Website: bh-photo
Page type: payment
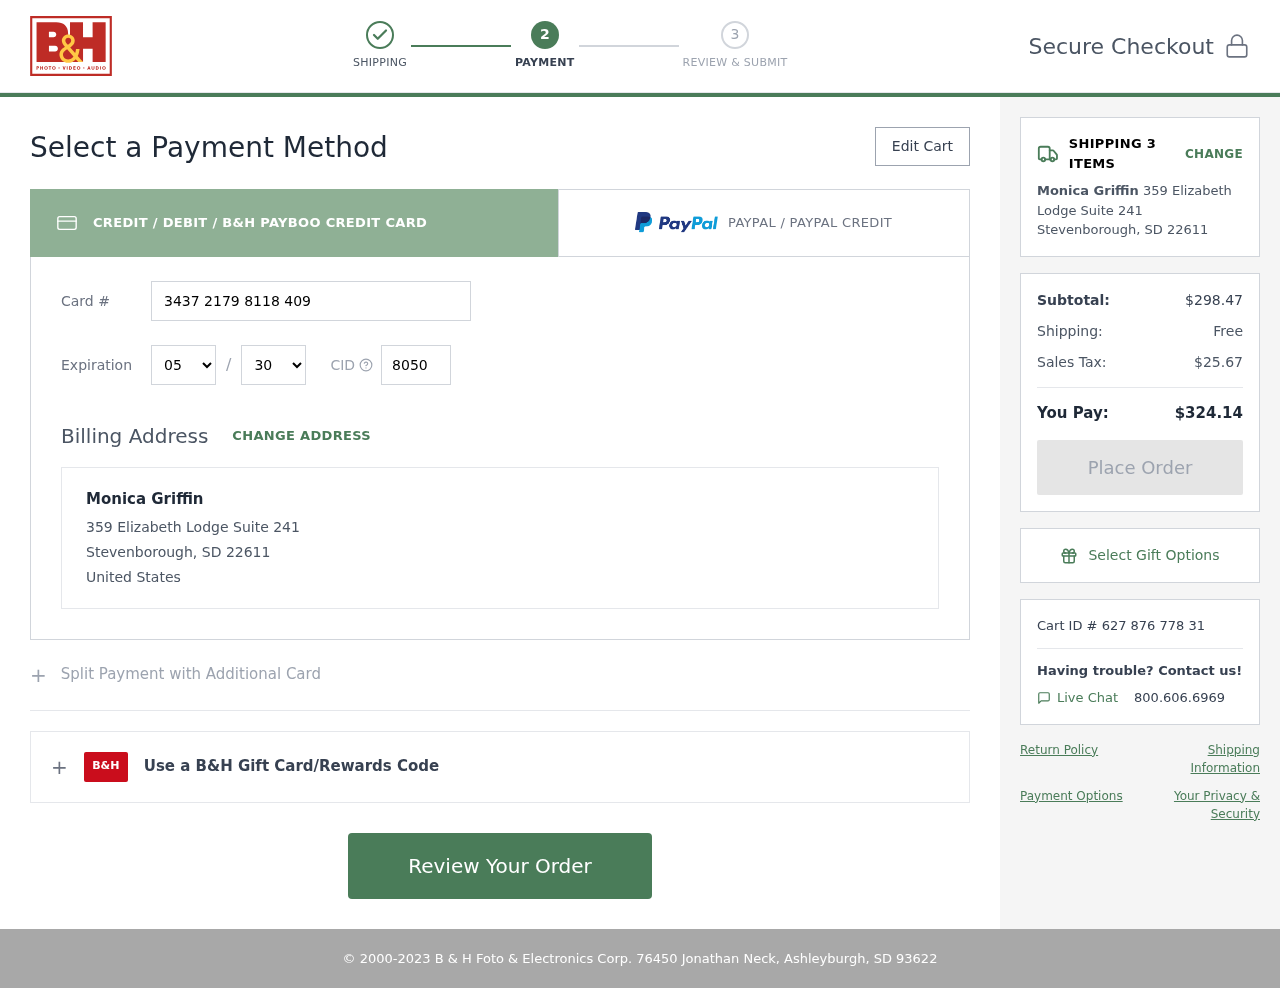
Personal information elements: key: PII_CARD_CVV
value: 8050
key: PII_CARD_EXPIRY_MONTH
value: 05
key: PII_CARD_EXPIRY_YEAR
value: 30
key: PII_CARD_NUMBER
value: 3437 2179 8118 409
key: PII_CITY_STATE_ZIP
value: Stevenborough, SD 22611
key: PII_COUNTRY
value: United States
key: PII_FULLNAME
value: Monica Griffin
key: PII_STREET
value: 359 Elizabeth Lodge Suite 241
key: PII_FULLNAME2
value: Monica Griffin
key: PII_STREET2
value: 359 Elizabeth Lodge Suite 241
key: PII_CITY_STATE_ZIP2
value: Stevenborough, SD 22611
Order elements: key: ORDER_NUM_ITEMS
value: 3
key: ORDER_SUBTOTAL
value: $298.47
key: ORDER_SHIPPING_COST
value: Free
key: ORDER_TAX
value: $25.67
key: ORDER_TOTAL
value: $324.14
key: ORDER_ID
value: Cart ID # 627 876 778 31